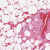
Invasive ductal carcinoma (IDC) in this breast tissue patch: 0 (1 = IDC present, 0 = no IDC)